Field crop: maize
Growth stage: 2
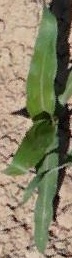
Species: maize